Question: i want to scroll to top position of div based 'id' when link clicked...
if link beside click so div id "ltv" move / scroll to top..
this my picture to describe my purpose

if anyone knows how to do this, or can give me a good starting point I'd appreciate it.
Thanks
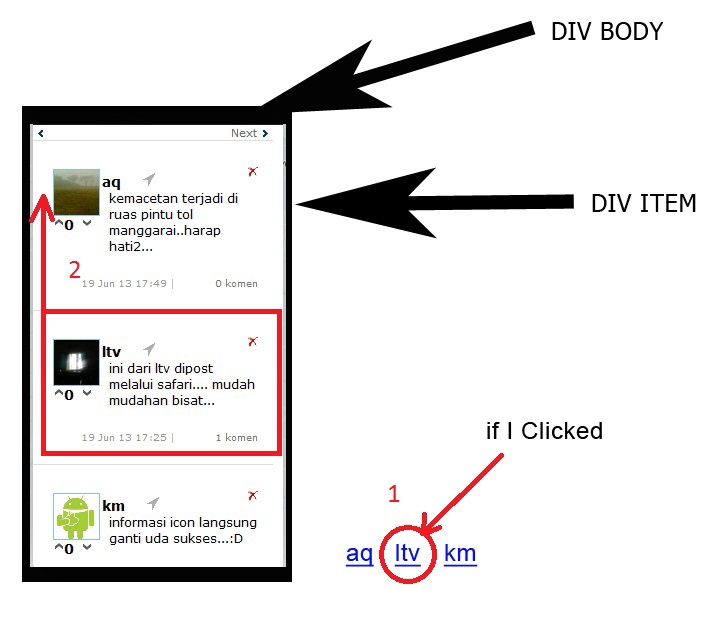
Answer: you can use jQuery's <URL> function
'''
$('#ltv').click(function(e) {
e.preventDefault();
$('#divId').scrollTop(0);
});
'''
If you want this to be like a slide up to the top, you can use it with '.animate':
'''
$('#divId').stop().animate({ scrollTop: "0px" });
'''
if you are wanting a certain div to go to the top, you are gouing to have to work out its y offest and then use that as the scrollTop px
<URL>